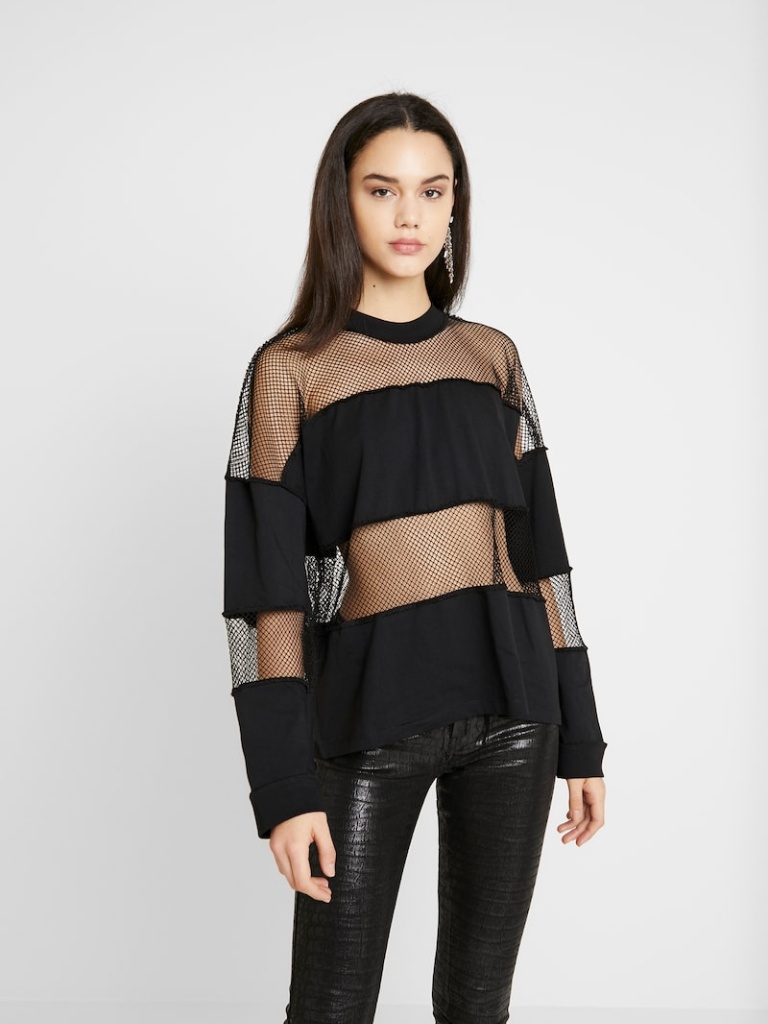
mesh loose a long-sleeved with the sleeves down waist length Untucked crew sweater